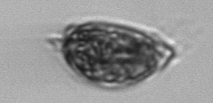
Label: Prorocentrum_micans